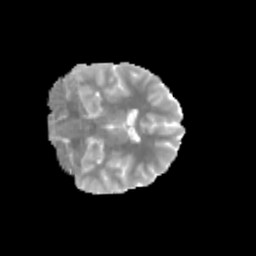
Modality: MD
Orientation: coronal
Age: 10
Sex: female
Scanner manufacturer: siemens
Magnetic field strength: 3 T
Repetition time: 3.8 s
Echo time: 0.07 s